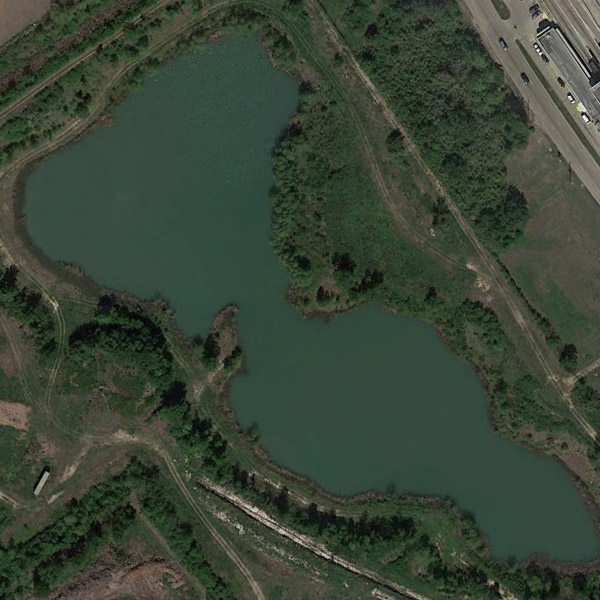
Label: Pond